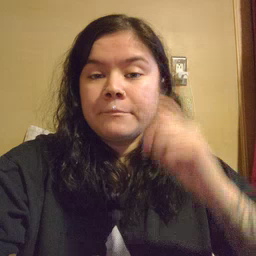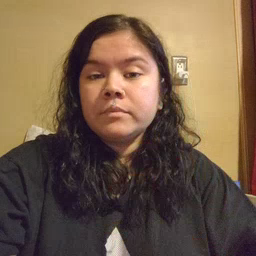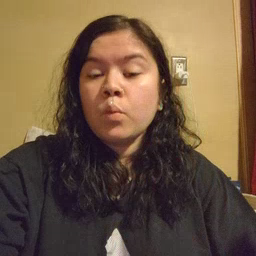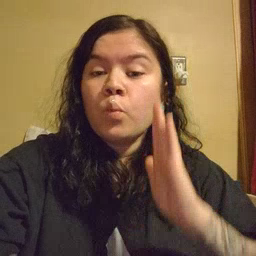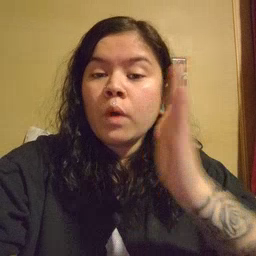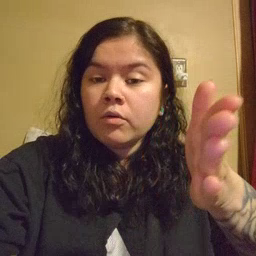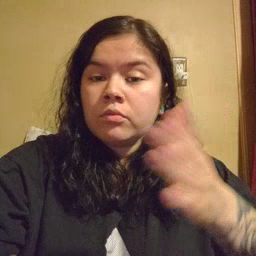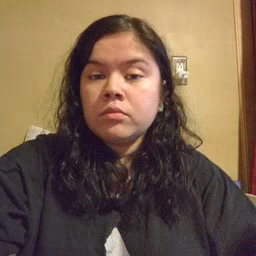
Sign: will